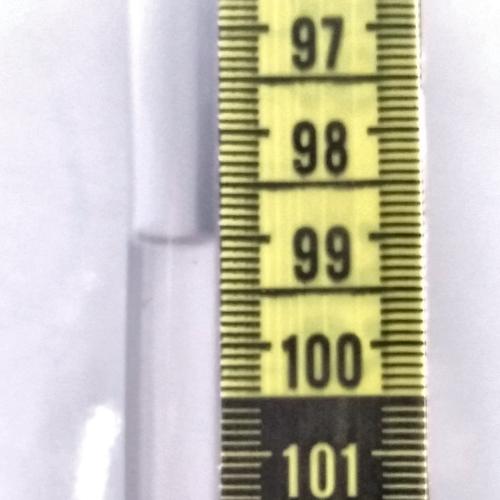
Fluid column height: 99.0 cm